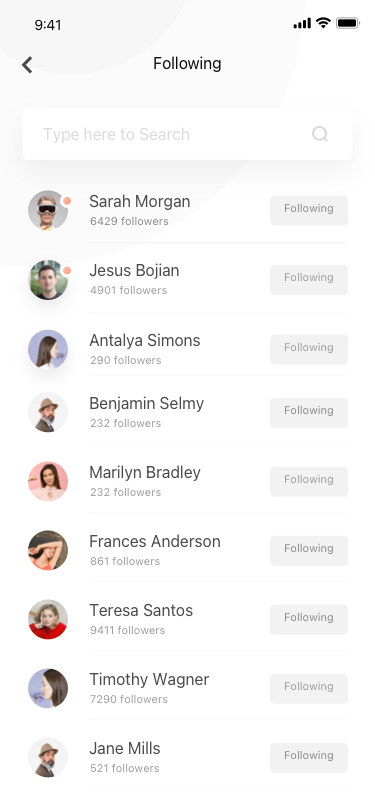
Text in this UI design:
Type here to Search
Following
232 followers
Benjamin Selmy
Following
232 followers
Marilyn Bradley
Following
861 followers
Frances Anderson
Following
9411 followers
Teresa Santos
Following
7290 followers
Timothy Wagner
Following
521 followers
Jane Mills
Following
4901 followers
Jesus Bojian
Following
6429 followers
Sarah Morgan
Following
290 followers
Antalya Simons
Following